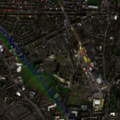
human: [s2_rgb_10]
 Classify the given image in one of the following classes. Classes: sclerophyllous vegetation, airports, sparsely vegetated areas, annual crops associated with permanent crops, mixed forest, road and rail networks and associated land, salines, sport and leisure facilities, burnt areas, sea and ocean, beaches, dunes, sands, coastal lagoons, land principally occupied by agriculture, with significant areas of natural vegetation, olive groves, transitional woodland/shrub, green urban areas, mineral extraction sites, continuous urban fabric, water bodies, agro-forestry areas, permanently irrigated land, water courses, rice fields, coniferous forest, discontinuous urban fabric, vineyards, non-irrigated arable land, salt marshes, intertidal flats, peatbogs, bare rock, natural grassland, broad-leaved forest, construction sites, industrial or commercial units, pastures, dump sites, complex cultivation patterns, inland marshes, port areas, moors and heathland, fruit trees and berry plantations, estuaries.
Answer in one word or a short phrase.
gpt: continuous urban fabric, discontinuous urban fabric, green urban areas